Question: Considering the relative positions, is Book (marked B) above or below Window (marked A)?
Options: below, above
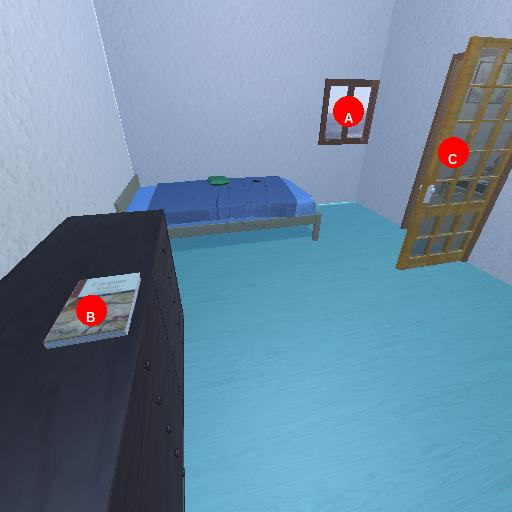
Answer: below